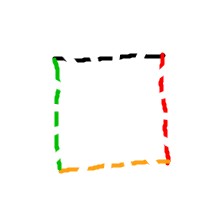
Shape: square